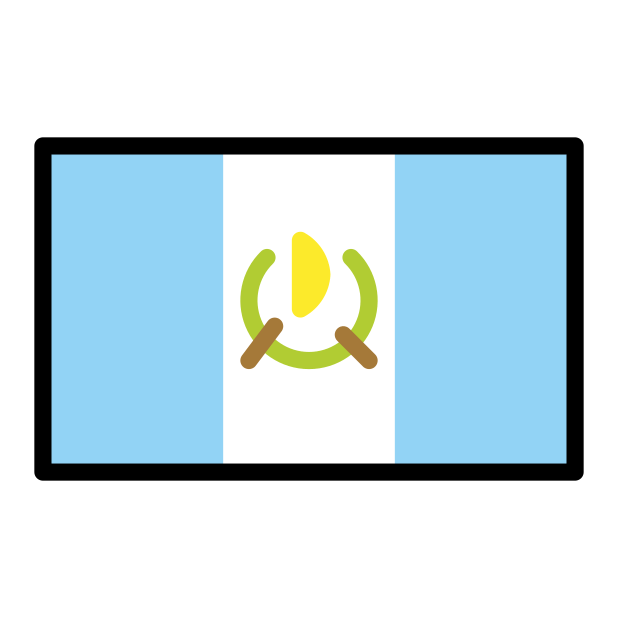
flag: Guatemala